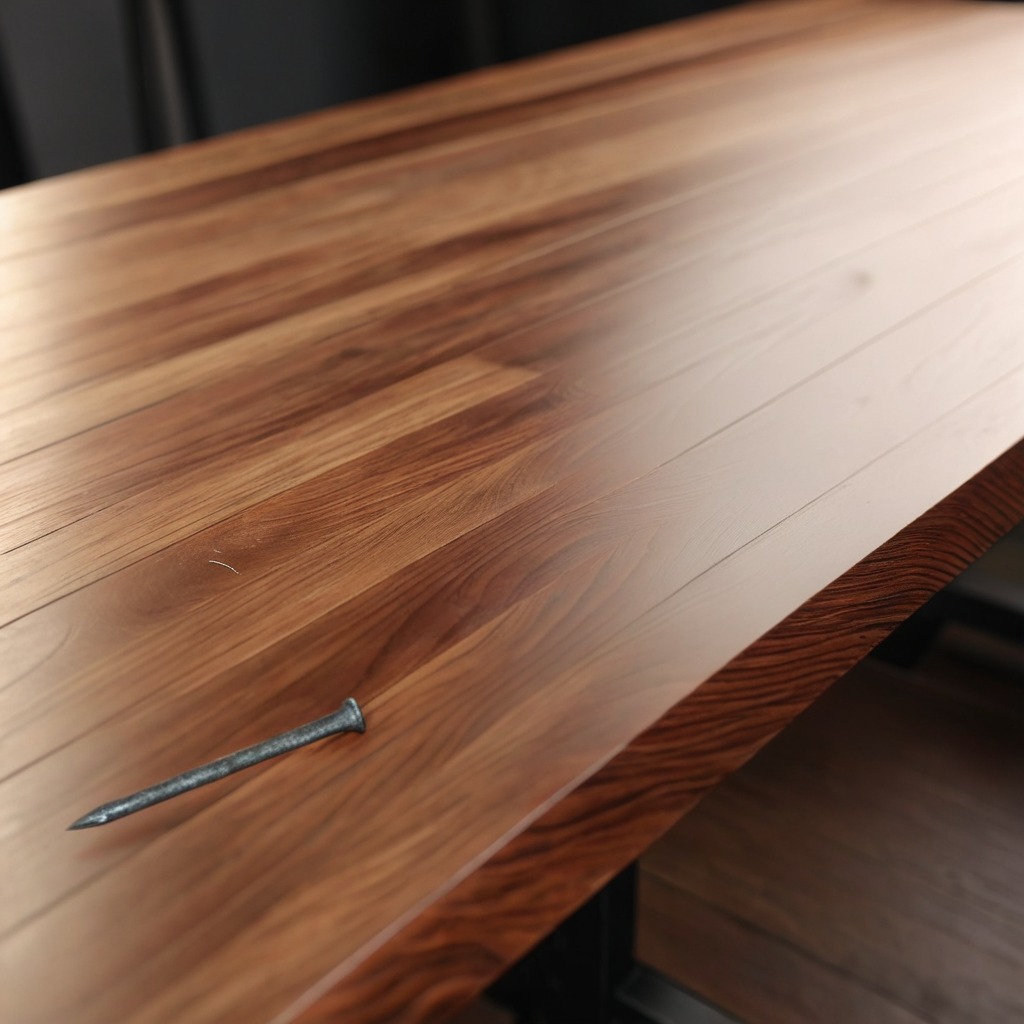
A nail lying on a wooden table in a carpentry studio